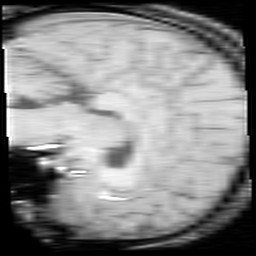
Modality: inplaneT1
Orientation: sagittal
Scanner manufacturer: ge
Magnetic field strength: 3 T
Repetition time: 0.325 s
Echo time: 0.003724 s